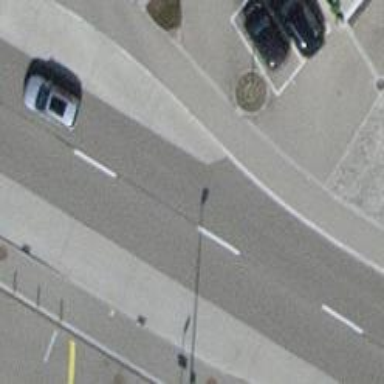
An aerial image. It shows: Primary road with asphalt surface and designated cycle lane.